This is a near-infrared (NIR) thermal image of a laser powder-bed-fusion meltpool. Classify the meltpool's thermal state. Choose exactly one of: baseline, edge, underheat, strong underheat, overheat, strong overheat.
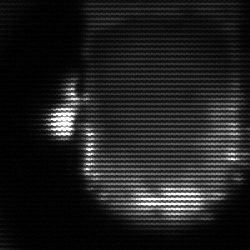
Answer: baseline